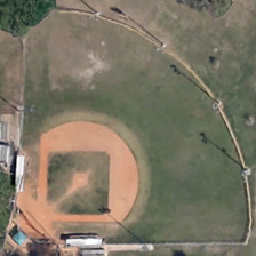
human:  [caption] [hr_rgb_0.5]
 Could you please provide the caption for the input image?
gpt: it is a fan shaped baseballfield with trees on its coner .

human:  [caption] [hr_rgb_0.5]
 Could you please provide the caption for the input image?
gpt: there is a tree growing in one of the baseball field corner .

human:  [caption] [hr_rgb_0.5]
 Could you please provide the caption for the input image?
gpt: a fanshaped baseball field with some trees nearby .

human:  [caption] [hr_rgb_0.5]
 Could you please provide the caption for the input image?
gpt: there is a fan shaped baseball field with a bushy tree in its corner .

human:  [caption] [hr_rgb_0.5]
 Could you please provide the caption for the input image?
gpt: two green trees are near a baseball field .